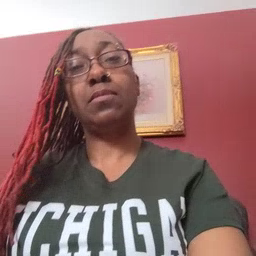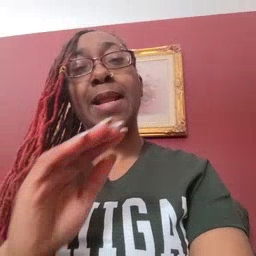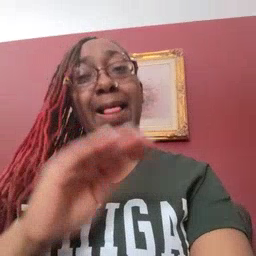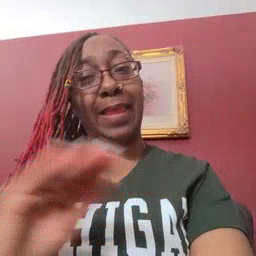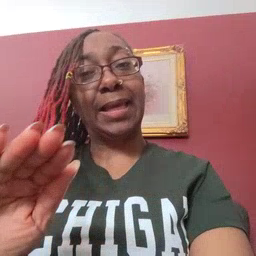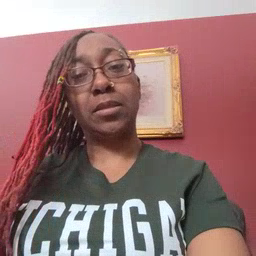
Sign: clean